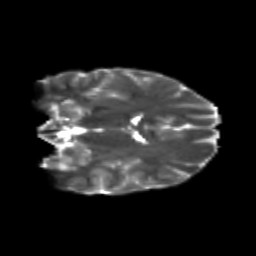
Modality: T2w
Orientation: coronal
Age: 12
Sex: male
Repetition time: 9.512 s
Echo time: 0.089 s